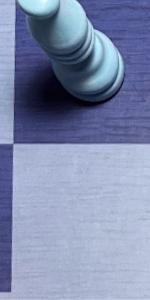
Label: Empty